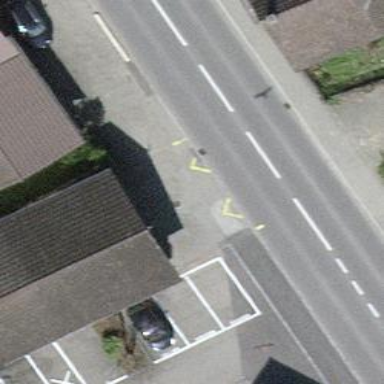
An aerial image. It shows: Bus stop with platform for public transport.